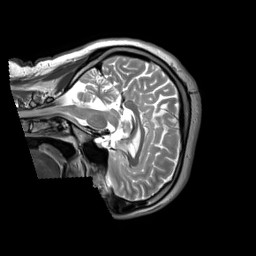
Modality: T2w
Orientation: sagittal
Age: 31
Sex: male
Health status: ill
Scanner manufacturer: siemens
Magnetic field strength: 3 T
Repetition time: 2.8 s
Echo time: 0.326 s